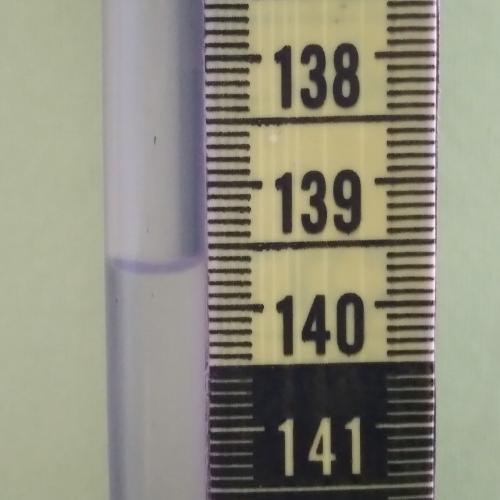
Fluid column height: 139.7 cm